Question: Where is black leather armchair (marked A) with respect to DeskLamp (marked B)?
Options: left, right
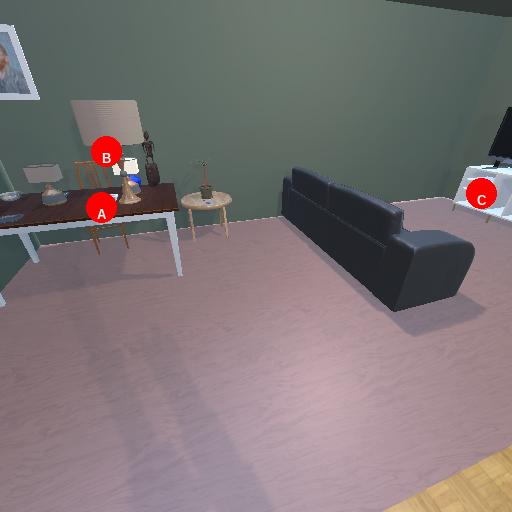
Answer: left